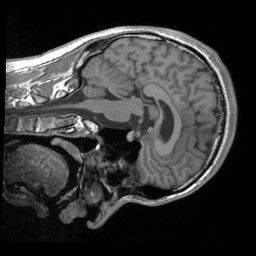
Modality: T1w
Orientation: sagittal
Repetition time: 2 s
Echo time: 0.00252 s